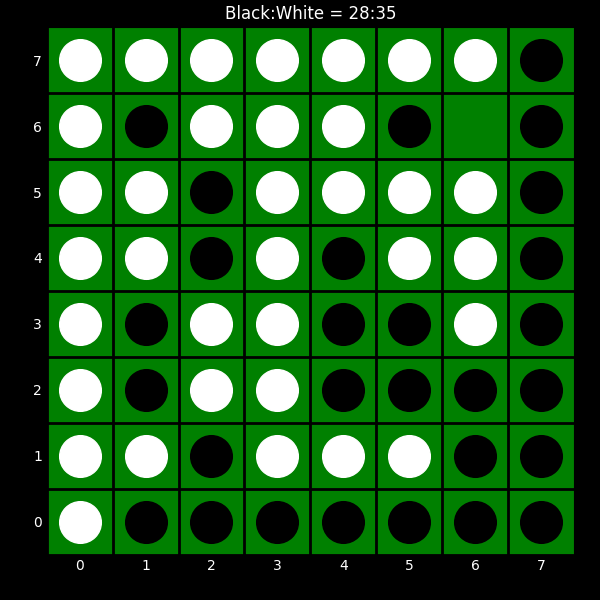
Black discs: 28
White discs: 35